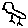
Label: bird